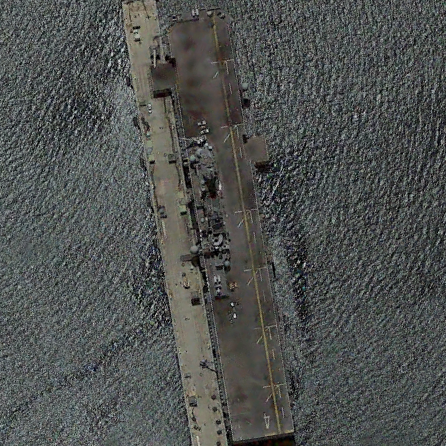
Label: assault